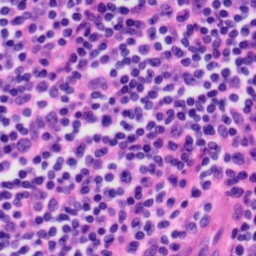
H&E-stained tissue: Tonsil